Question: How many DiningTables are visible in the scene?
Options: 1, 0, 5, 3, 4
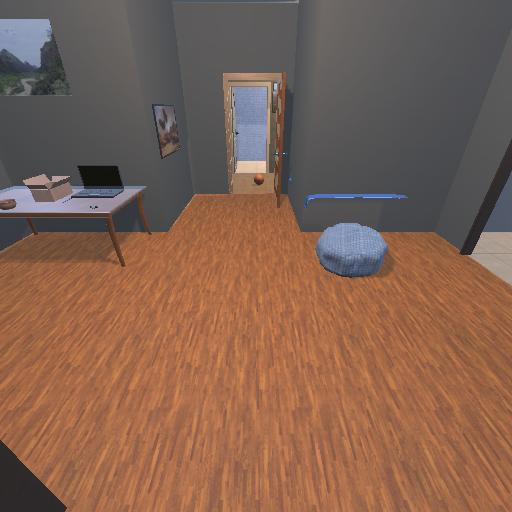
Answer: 1